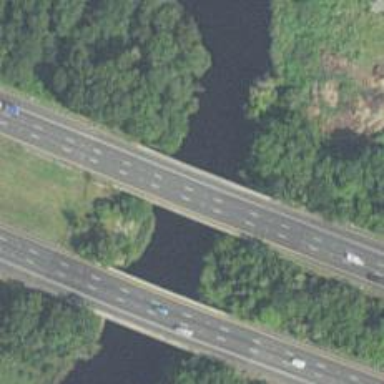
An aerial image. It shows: Bridge over motorway.